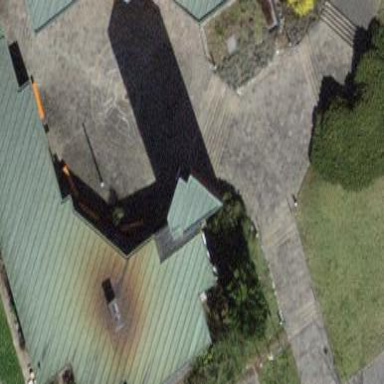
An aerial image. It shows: Place of worship with flat roof.